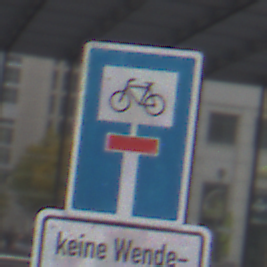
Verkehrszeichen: SackgasseRadverkehrDurchlaessig
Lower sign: HinweisGeaenderteVorfahrtVerkehrsfuehrungVerkehrsregelung3
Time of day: MorningAfternoon
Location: Outdoor (Urban)
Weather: Overcast
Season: NotSpecified
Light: Natural